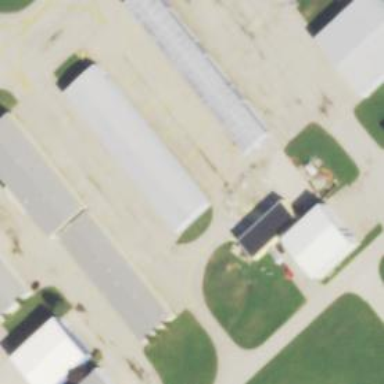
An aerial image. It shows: Building designed as airport hangar.